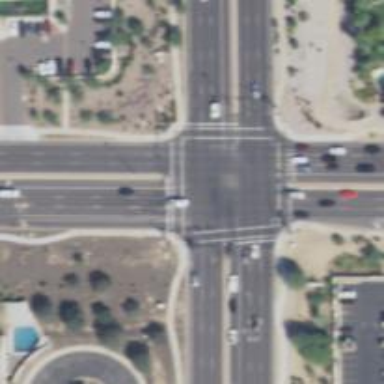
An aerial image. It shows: Crossing on the road.